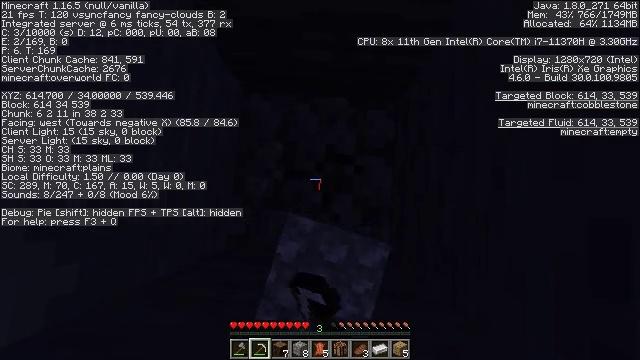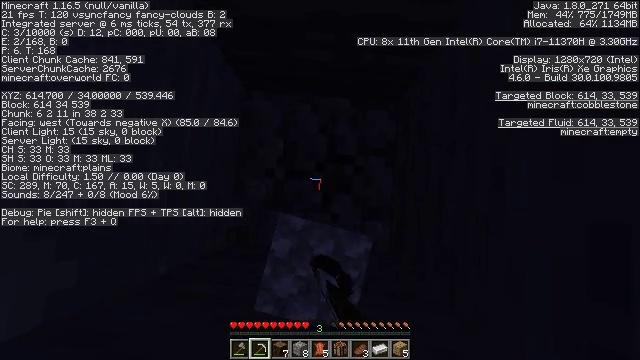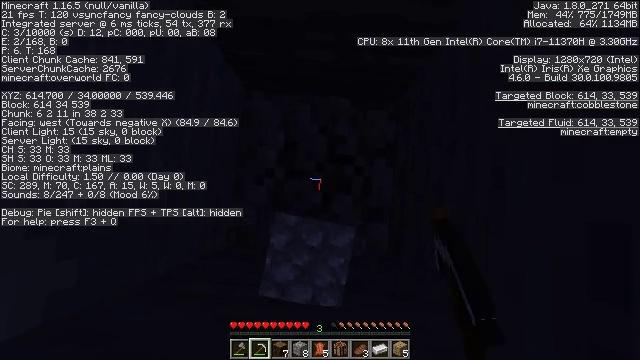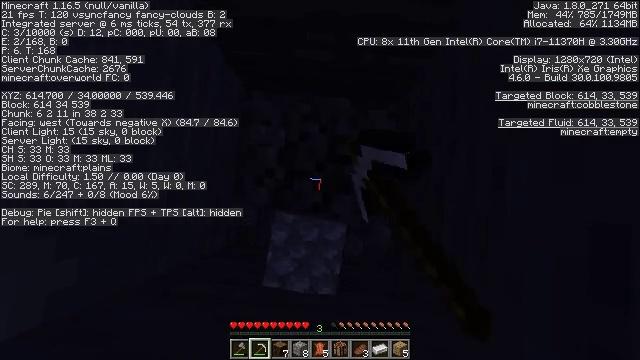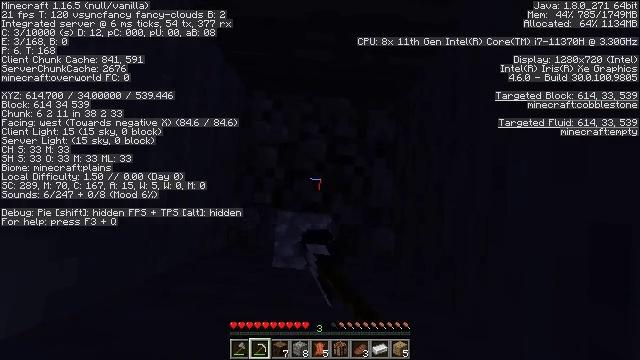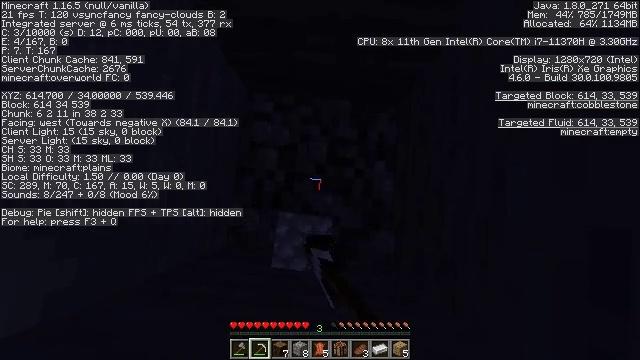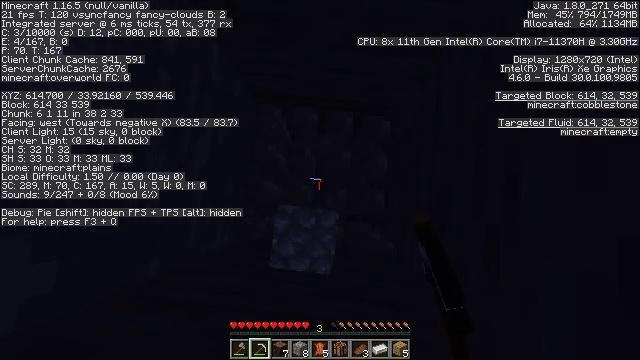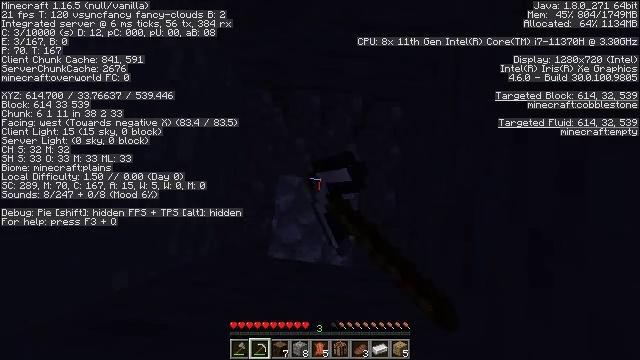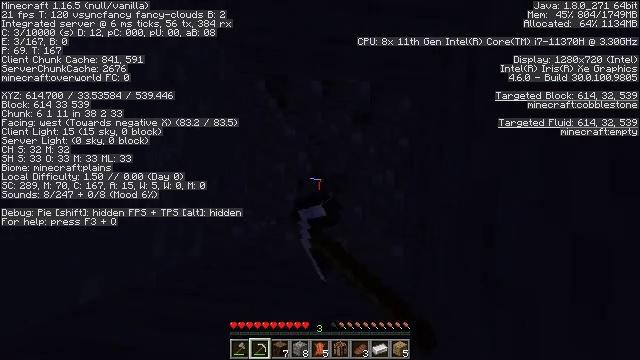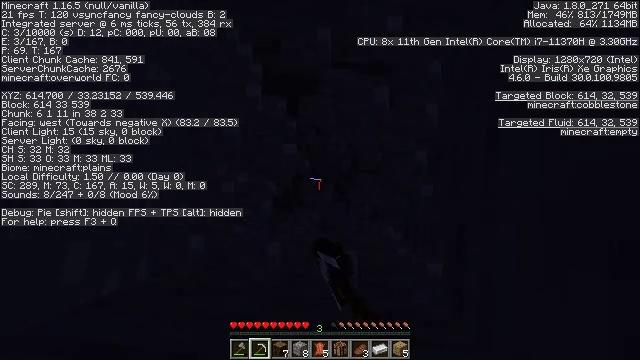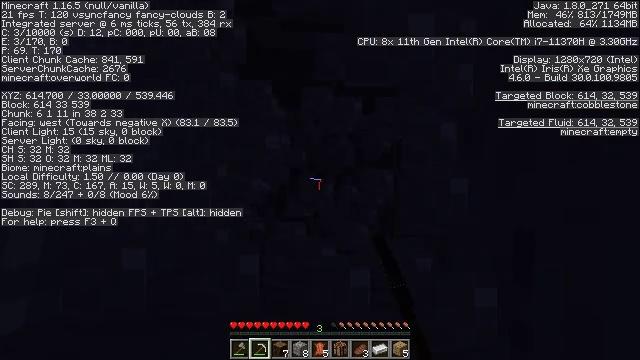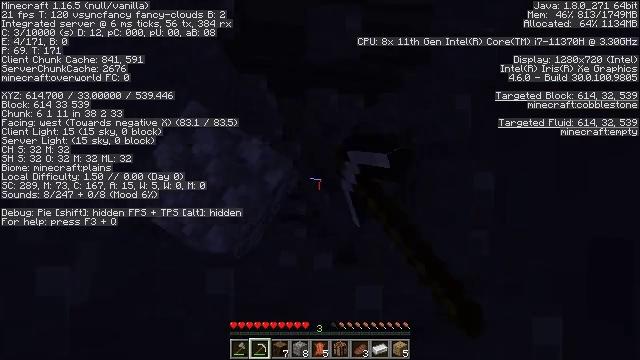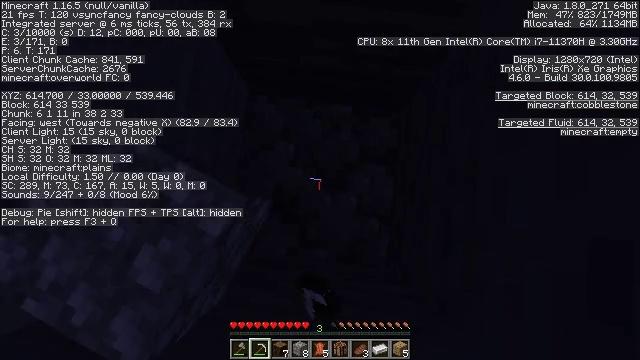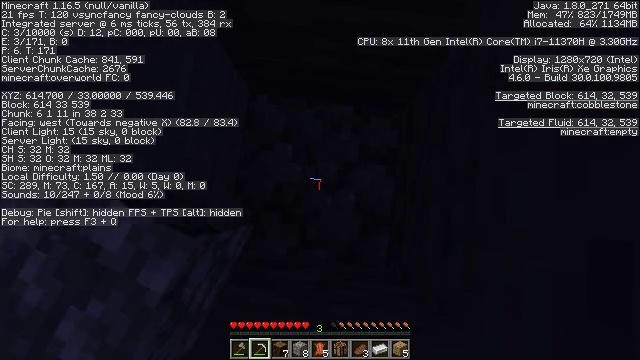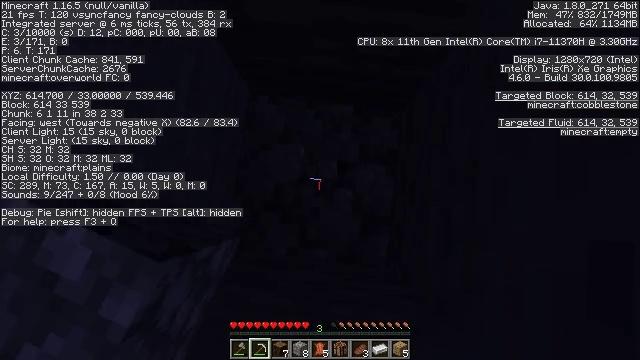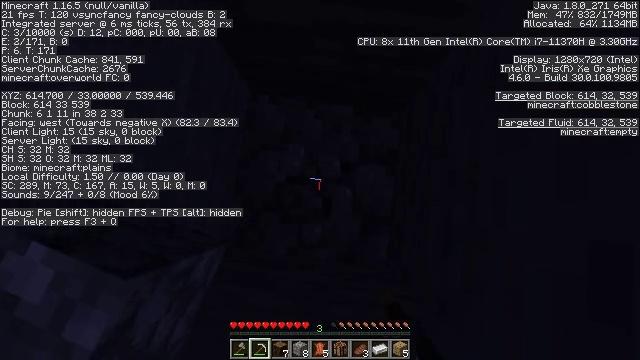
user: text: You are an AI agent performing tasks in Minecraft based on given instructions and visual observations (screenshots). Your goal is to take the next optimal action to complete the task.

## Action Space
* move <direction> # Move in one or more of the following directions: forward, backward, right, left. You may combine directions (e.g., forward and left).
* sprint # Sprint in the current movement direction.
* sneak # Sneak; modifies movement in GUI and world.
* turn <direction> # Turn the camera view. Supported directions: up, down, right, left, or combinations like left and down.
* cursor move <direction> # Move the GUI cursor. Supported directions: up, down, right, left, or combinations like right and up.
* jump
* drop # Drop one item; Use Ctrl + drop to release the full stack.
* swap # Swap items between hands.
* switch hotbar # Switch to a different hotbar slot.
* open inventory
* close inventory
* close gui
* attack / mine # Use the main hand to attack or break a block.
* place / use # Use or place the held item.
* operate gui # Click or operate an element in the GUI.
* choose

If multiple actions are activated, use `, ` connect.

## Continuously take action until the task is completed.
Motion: motion action
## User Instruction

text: Collect cobblestone blocks for construction.
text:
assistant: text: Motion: attack / mine
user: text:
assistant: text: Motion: attack / mine
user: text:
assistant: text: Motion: attack / mine
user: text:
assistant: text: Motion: attack / mine
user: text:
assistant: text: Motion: attack / mine
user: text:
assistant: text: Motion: attack / mine
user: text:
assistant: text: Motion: attack / mine
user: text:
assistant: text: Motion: attack / mine
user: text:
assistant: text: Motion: attack / mine
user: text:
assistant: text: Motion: attack / mine
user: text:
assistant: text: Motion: attack / mine
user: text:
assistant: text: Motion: attack / mine
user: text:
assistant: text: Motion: attack / mine
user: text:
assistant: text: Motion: attack / mine
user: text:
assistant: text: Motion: attack / mine
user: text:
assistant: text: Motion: attack / mine
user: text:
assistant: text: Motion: attack / mine
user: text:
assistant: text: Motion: attack / mine
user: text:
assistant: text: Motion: attack / mine
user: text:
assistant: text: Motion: attack / mine
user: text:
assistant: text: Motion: attack / mine
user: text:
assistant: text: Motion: attack / mine
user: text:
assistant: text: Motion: attack / mine
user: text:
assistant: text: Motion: attack / mine
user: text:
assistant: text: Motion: attack / mine
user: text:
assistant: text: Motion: attack / mine
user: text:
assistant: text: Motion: attack / mine
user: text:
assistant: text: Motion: attack / mine
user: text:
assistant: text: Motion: attack / mine
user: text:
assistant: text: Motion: attack / mine